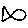
Label: fish